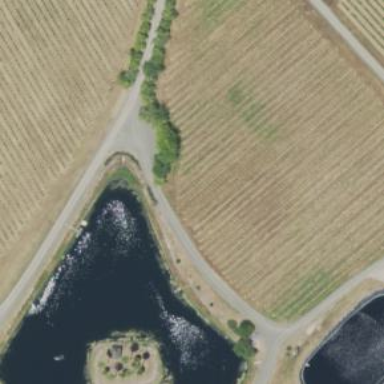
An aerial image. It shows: Vineyard growing wine grapes.